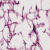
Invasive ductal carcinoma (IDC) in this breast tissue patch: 0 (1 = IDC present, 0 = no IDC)